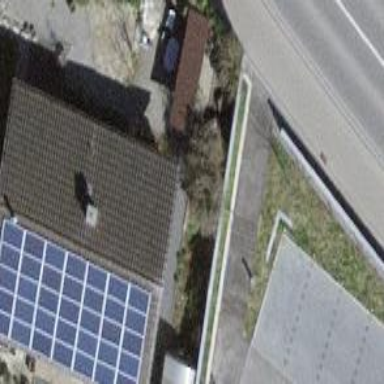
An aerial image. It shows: Solar photovoltaic panel generator.